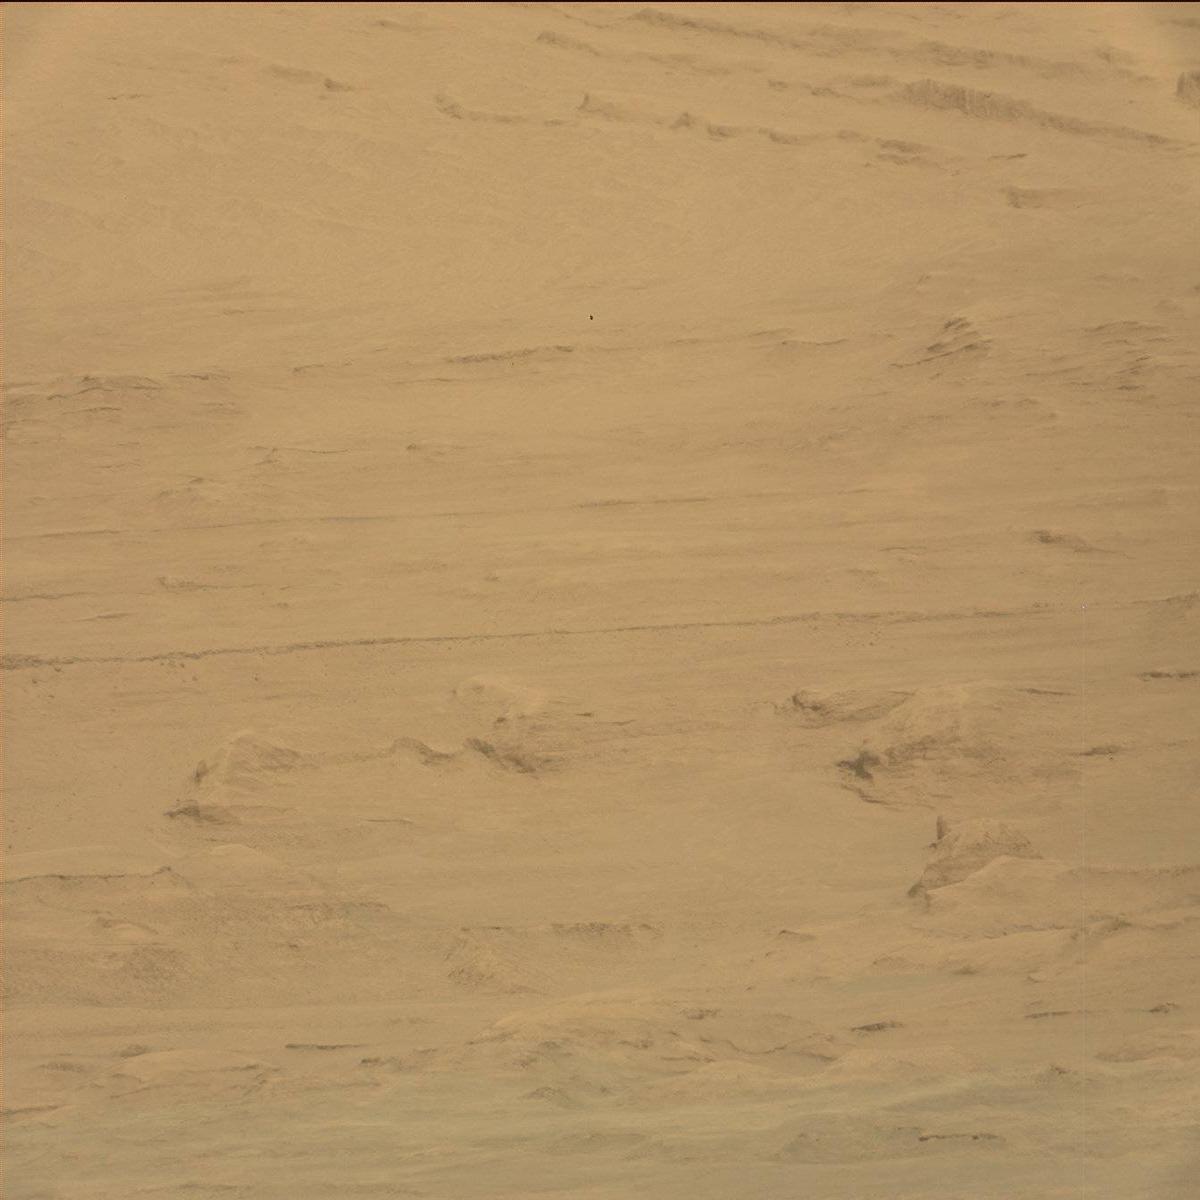
Terrain classes present: Ridge